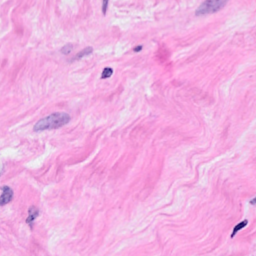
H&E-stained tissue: Breast